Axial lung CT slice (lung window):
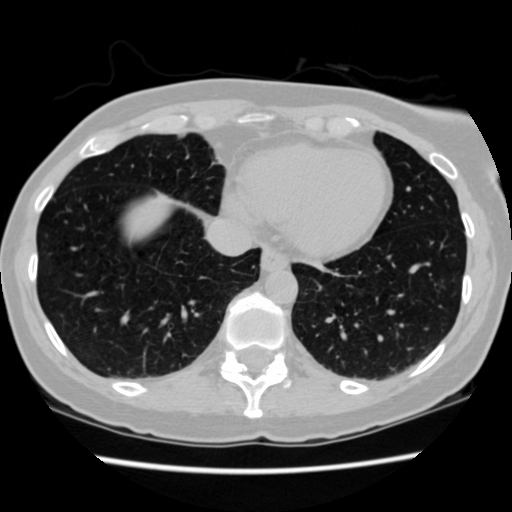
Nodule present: no